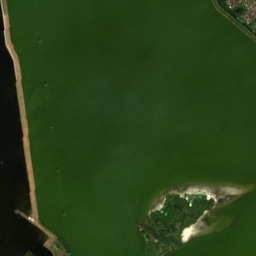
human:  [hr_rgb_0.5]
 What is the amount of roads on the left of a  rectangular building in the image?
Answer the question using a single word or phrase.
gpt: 12

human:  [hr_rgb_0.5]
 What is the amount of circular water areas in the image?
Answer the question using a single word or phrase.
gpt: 0

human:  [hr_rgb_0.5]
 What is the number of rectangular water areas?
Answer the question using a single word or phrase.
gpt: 0

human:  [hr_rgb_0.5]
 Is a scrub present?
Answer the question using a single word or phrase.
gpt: yes

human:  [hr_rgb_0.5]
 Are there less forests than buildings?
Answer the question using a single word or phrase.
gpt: yes

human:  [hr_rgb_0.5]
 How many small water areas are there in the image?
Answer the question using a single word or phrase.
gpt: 0

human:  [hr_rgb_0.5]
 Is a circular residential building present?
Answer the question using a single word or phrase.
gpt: no

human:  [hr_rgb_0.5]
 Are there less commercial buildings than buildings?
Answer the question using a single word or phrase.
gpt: yes

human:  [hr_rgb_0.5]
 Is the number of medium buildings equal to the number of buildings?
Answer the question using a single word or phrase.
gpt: no

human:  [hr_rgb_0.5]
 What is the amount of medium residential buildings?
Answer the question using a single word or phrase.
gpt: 0

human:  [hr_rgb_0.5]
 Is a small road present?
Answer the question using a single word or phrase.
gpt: yes

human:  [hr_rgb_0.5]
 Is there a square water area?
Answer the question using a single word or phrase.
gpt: no

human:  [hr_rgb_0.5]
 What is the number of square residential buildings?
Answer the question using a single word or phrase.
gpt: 0

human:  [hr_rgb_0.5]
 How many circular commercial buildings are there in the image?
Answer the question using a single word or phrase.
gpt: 0

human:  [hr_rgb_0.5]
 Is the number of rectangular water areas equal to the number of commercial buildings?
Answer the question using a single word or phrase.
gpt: yes

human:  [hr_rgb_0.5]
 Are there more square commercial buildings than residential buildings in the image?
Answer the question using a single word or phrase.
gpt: no

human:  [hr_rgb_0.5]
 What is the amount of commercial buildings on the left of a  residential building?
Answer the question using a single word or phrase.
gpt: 0

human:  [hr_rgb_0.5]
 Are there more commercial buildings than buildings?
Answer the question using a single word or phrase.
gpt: no

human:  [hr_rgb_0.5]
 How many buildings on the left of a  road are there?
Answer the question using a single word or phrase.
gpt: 58

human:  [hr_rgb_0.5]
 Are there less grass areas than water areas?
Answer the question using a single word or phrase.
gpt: no

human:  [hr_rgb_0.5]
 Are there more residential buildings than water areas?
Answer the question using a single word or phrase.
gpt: yes

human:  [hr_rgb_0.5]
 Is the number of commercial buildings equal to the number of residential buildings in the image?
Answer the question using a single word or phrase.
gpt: no

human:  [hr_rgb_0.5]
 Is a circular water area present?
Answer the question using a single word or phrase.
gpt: no

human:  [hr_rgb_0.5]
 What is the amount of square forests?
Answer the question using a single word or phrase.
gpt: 0

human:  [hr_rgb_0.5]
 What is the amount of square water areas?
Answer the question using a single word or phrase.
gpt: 0

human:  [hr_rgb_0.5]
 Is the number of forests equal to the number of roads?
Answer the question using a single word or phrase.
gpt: no

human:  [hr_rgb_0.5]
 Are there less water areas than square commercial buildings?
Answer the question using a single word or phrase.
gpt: no

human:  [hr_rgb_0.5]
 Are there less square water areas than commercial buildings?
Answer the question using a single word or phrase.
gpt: no

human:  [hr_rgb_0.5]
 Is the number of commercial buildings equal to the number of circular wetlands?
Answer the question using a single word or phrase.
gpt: yes

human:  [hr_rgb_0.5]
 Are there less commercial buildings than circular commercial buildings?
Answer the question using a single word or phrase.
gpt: no

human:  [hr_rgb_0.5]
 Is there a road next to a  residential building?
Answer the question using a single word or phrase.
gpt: yes

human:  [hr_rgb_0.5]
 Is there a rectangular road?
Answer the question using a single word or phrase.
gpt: no

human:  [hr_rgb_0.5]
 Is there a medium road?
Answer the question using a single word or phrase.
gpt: no

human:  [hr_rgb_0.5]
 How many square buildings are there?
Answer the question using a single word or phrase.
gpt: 0

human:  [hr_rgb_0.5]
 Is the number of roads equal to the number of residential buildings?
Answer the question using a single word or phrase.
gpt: no

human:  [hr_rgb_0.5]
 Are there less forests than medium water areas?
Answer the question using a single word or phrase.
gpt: no